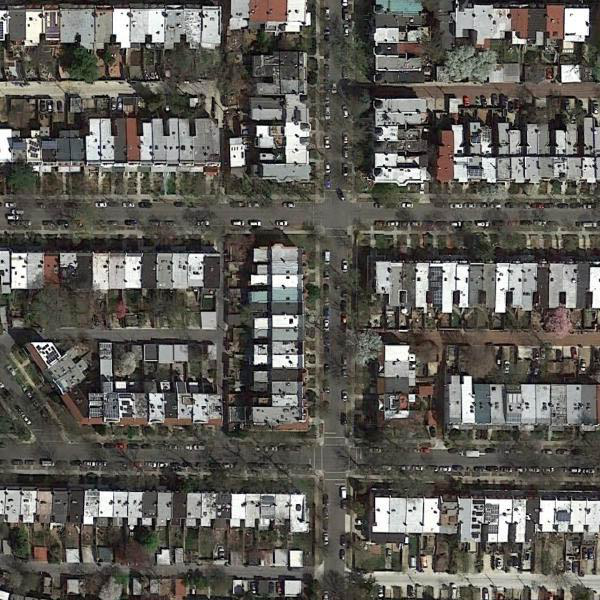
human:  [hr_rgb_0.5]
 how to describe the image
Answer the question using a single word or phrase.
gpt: dense residential